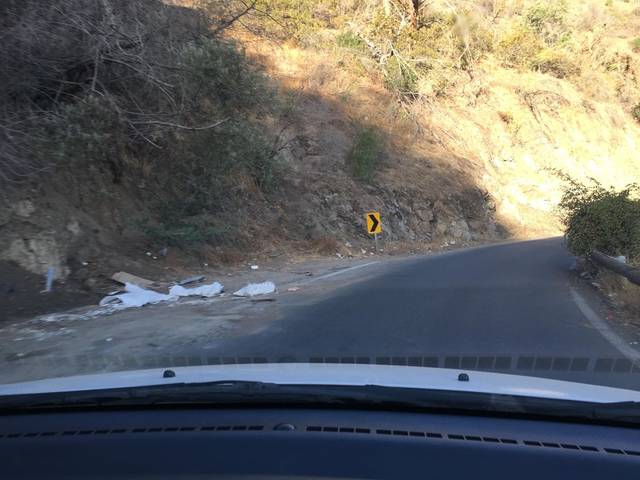
Region: Chile
Coordinates: -33.383, -70.606